Question: I have three controls, two 'QTextLine' and one 'QPushButton'.

When startup the program, the add button will be disabled, and must be two 'QTextLine' not empty for enable the add button.
I have the following code, but it does not works fine:
'''
void Question_Answer::on_newQuestion_txt_textChanged(const QString &arg1)
{
if(arg1.isEmpty())
{
ui->addNewQuestion_btn->setEnabled(false);
}
else
{
ui->addNewQuestion_btn->setEnabled(true);
}
}
void Question_Answer::on_newAnswer_txt_textChanged(const QString &arg1)
{
if(ui->newAnswer_txt->text().isEmpty())
{
ui->addNewQuestion_btn->setEnabled(false);
}
else
{
ui->addNewQuestion_btn->setEnabled(true);
}
}
'''
Now, How to check if the two 'QTextLine' are not empty, and also if any of them is empty, how to disable the add button.
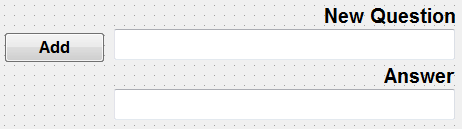
Answer: Just connect a single slot to handle 'textChanged' signals of both 'LineEdits'
'''
void Question_Answer::onTextChanged(const QString &arg1){
if(ui->newAnswer_txt->text().isEmpty() || ui->newQuestion_txt->text().isEmpty()){
ui->addNewQuestion_btn->setEnabled(false);
}else{
ui->addNewQuestion_btn->setEnabled(true);
}
}
'''